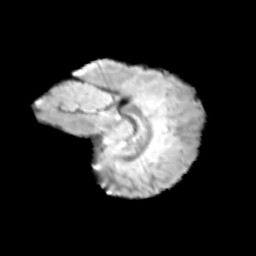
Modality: T2w
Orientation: sagittal
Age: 12
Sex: male
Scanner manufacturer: siemens
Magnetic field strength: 3 T
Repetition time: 3.8 s
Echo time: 0.07 s